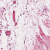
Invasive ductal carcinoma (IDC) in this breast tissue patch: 0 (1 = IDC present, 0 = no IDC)